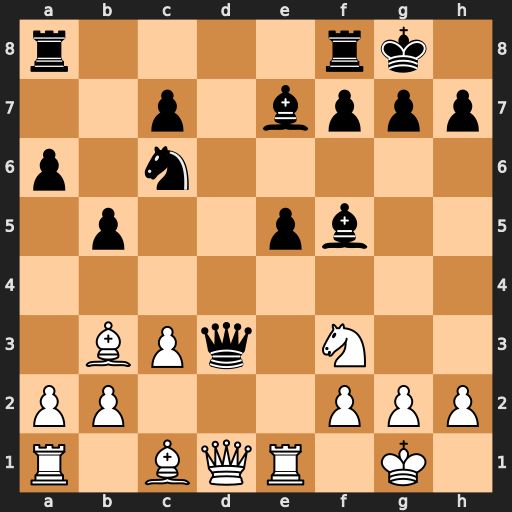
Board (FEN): r4rk1/2p1bppp/p1n5/1p2pb2/8/1BPq1N2/PP3PPP/R1BQR1K1
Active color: w
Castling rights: -
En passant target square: -
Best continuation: Qxd3 Bxd3 Bd5